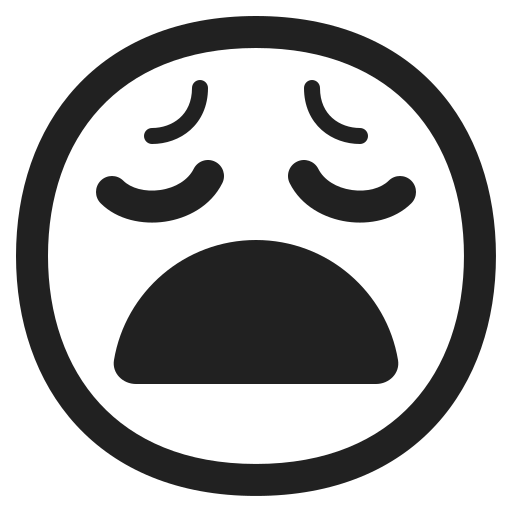
weary face high contrast